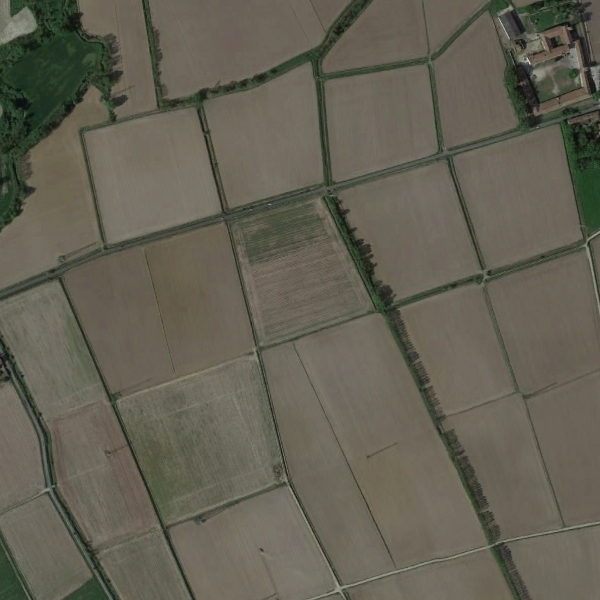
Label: Farmland